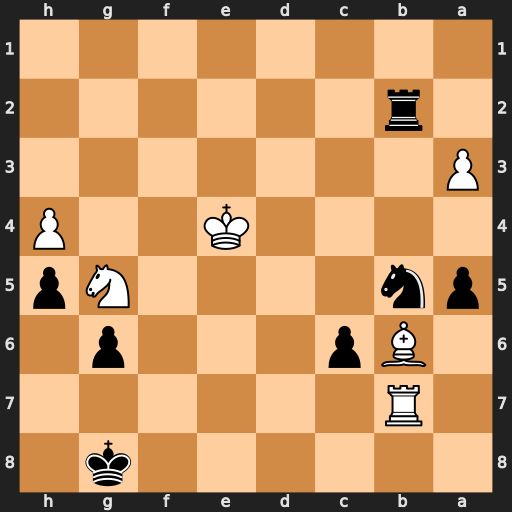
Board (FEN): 6k1/1R6/1Bp3p1/pn4Np/4K2P/P7/1r6/8
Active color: b
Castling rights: -
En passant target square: -
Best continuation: Nd6+ Ke5 Nxb7